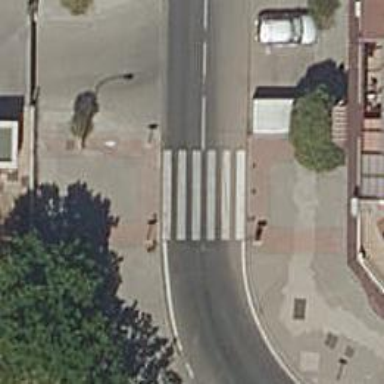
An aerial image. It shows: Zebra crossing on the road.